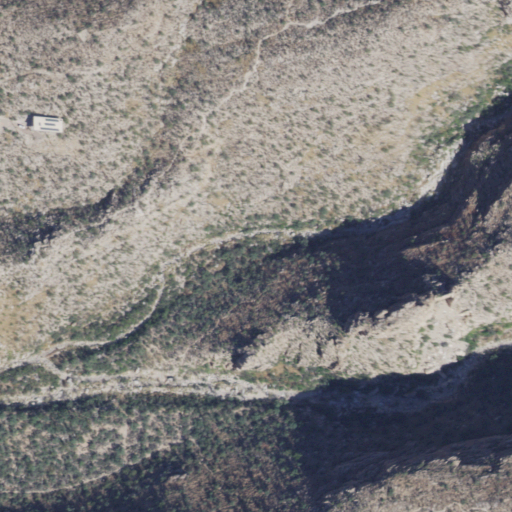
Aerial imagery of valley in Arizona named La Milagrosa Canyon containing shrub and open development